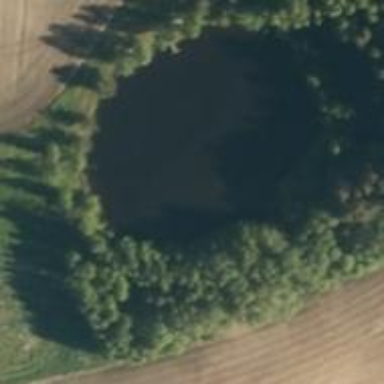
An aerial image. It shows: Serene pond surrounded by nature.